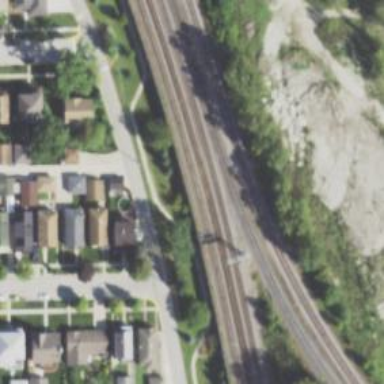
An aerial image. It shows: Railway siding with rails.